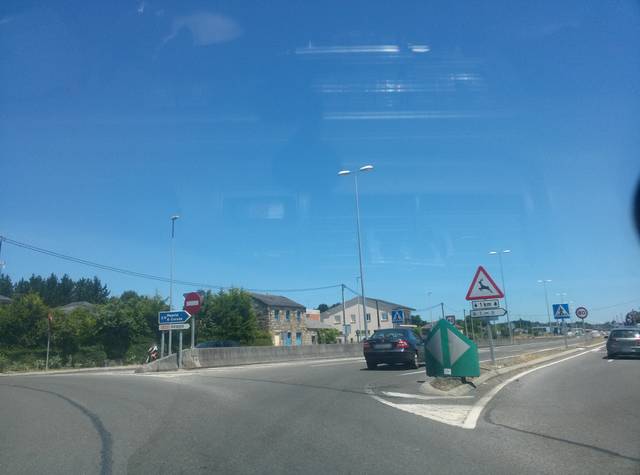
Region: Spain
Coordinates: 43.031, -7.535